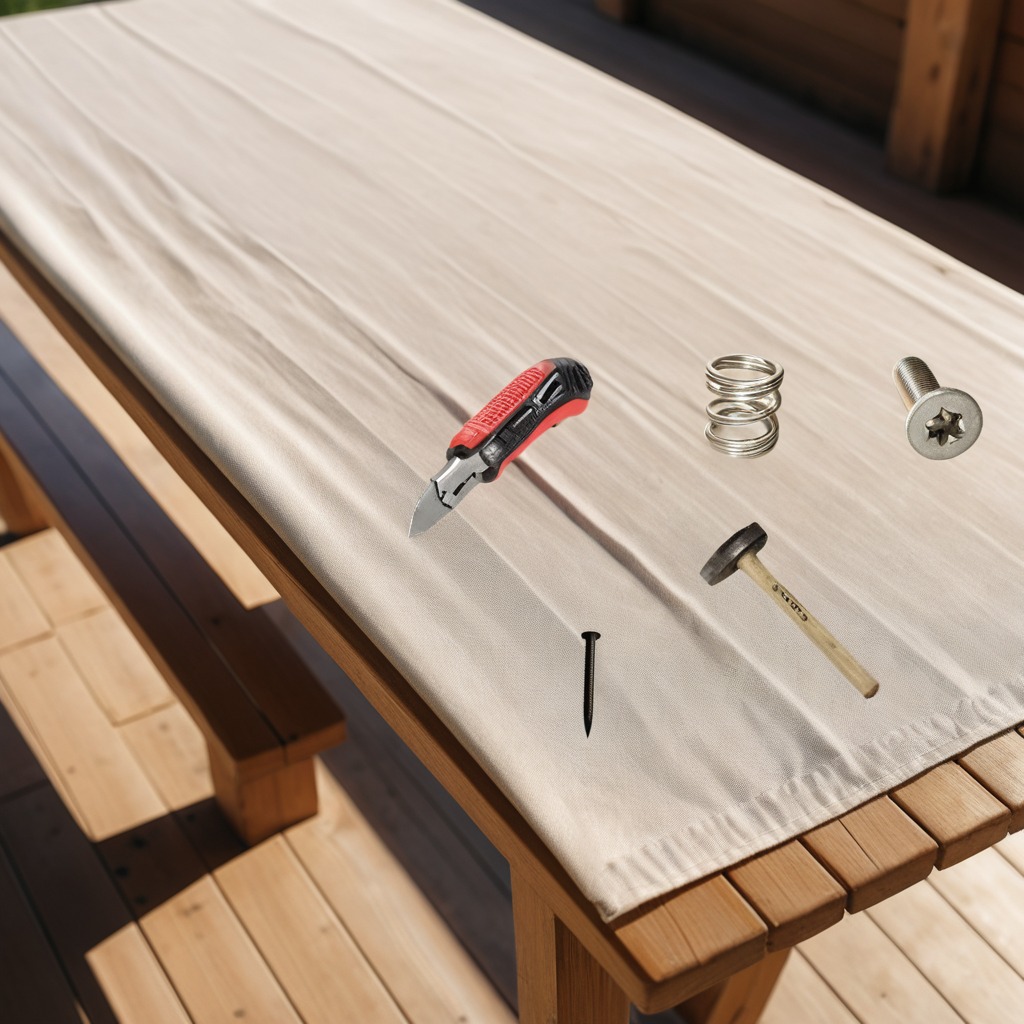
A utility knife, a metal machine screw, an iron nail, a hammer, and a coiled metal spring are lying on the wooden table.